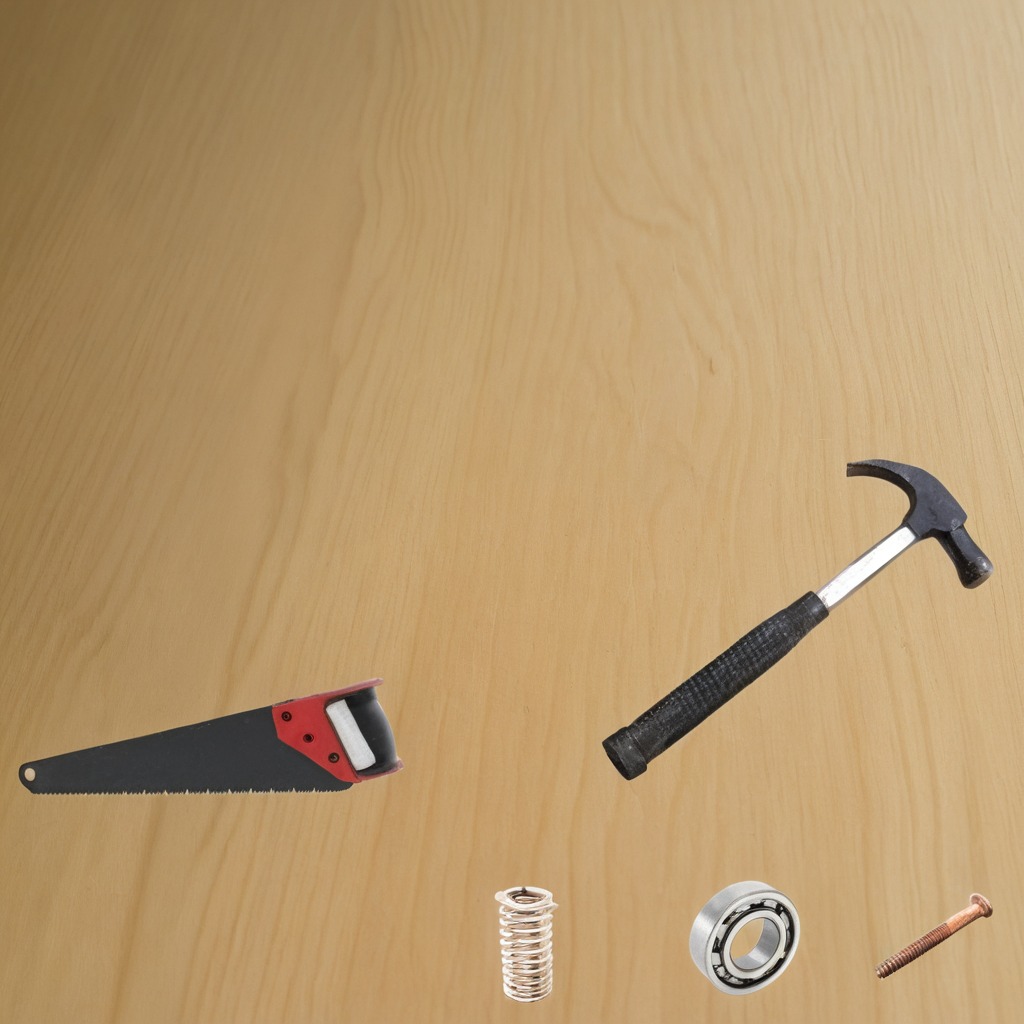
A ball bearing, a hammer, a machine screw, a coiled metal spring, and a handheld metal saw are lying on the plywood surface in a paint workshop lit by afternoon window light.